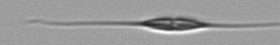
Label: Cylindrotheca